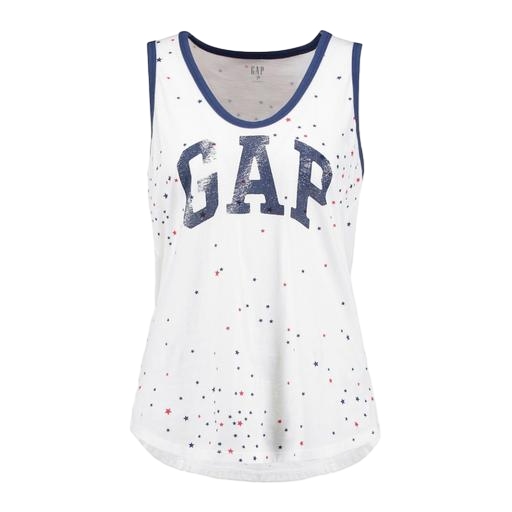
branded tank-top, blue women's graphic tank, white graphic tank, white background